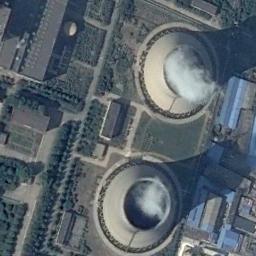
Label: thermal_power_station